Interaction volume radius: 5 \u00c5
Interaction volume height: 35 \u00c5
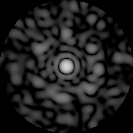
Disorder parameter: 0.8157